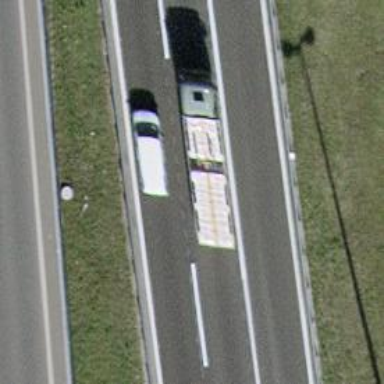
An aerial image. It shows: Asphalt motorway.